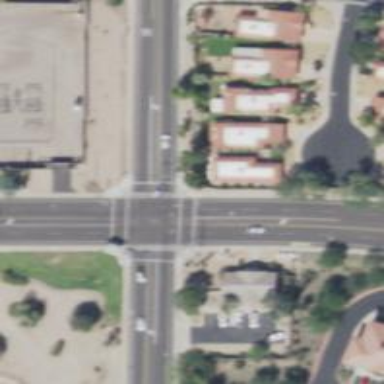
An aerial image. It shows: Solid stop line on the road marking.